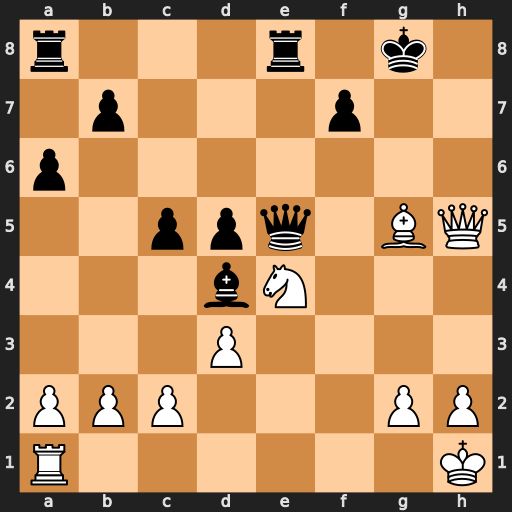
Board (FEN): r3r1k1/1p3p2/p7/2ppq1BQ/3bN3/3P4/PPP3PP/R6K
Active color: w
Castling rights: -
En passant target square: -
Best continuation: Nf6+ Qxf6 Bxf6